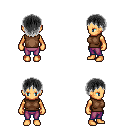
a pixel art fantasy rpg character, female body template, human, tanned skin, brown sleeveless shirt, magenta pants, gray plain hairstyle, four views (front, back, left, right), 2x2 character sprite sheet, small pixel art, hard edges, no anti-aliasing